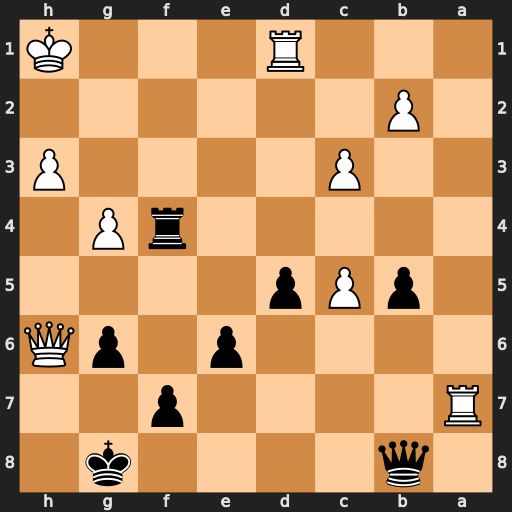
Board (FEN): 1q4k1/R4p2/4p1pQ/1pPp4/5rP1/2P4P/1P6/3R3K
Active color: b
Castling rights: -
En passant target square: -
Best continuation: Rf2 Ra8 Qxa8